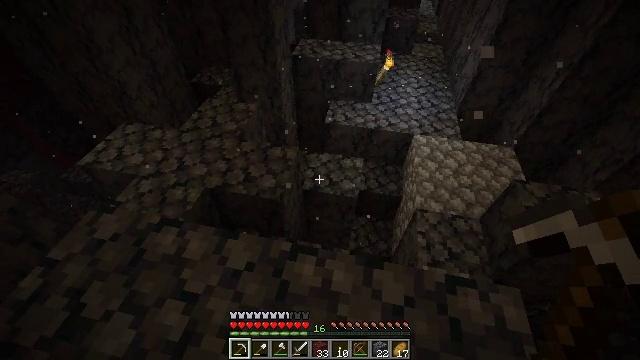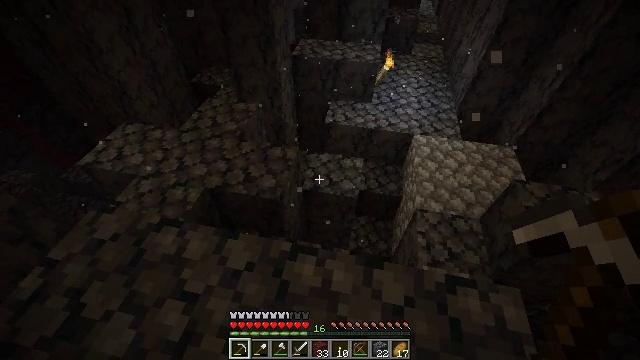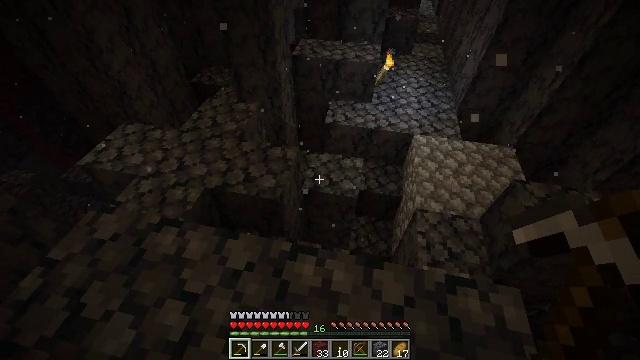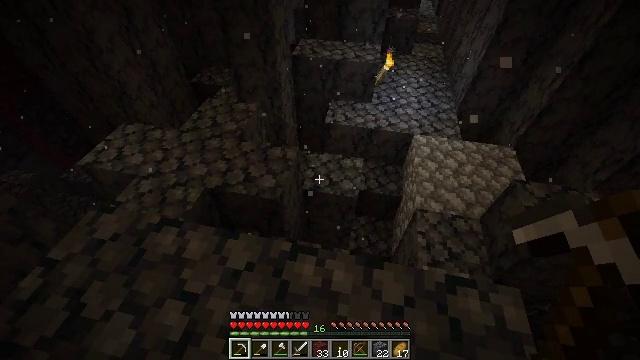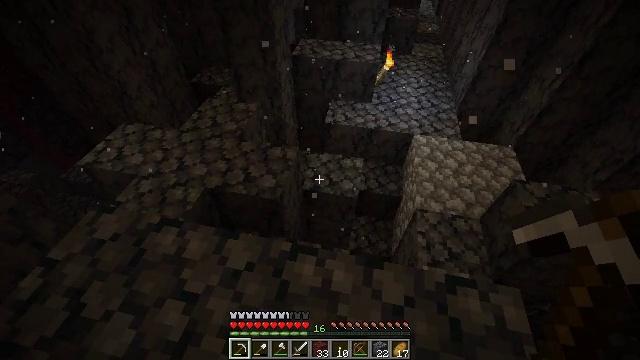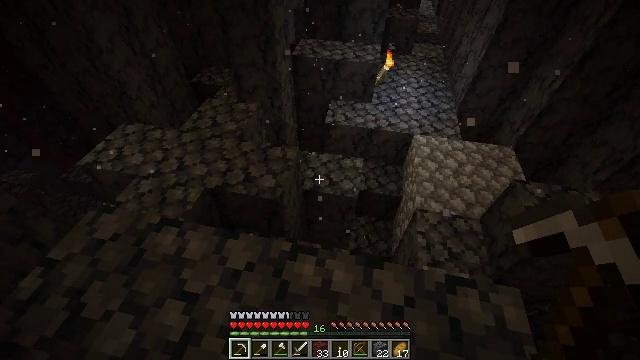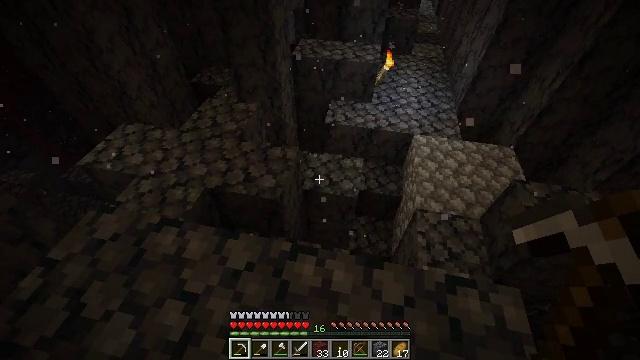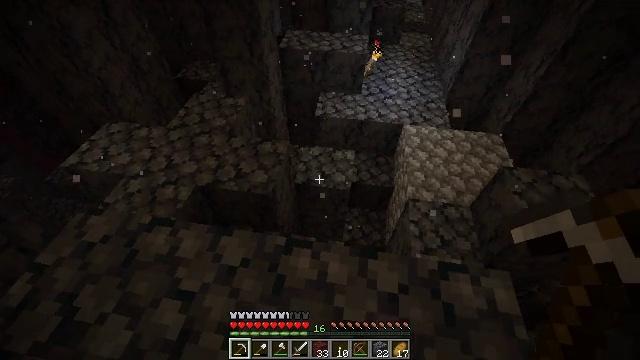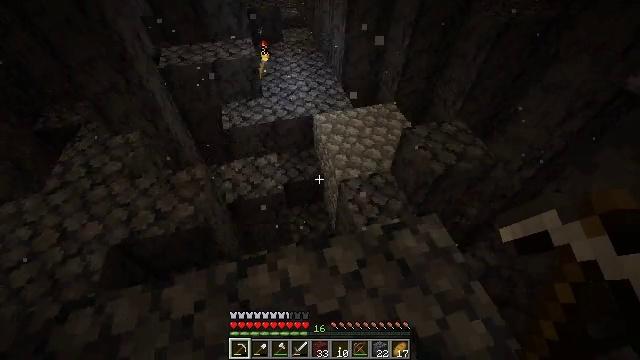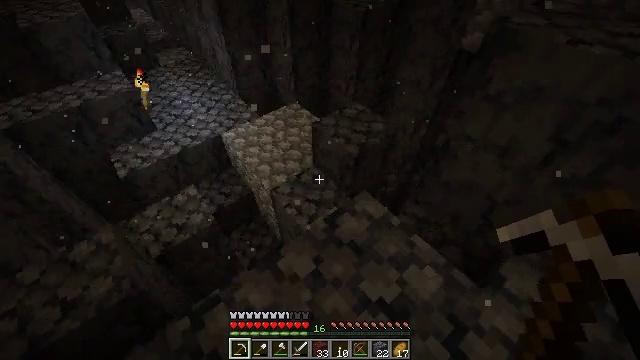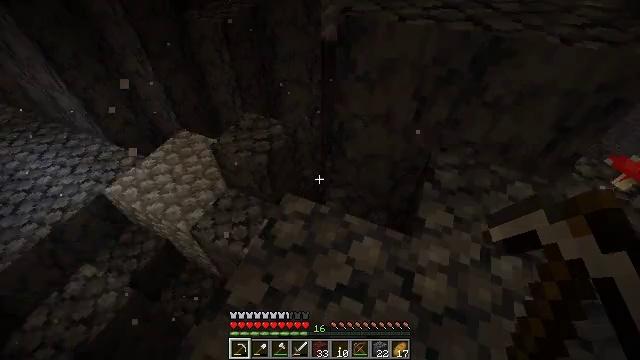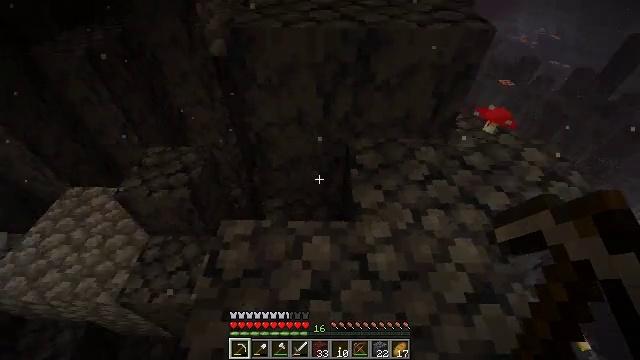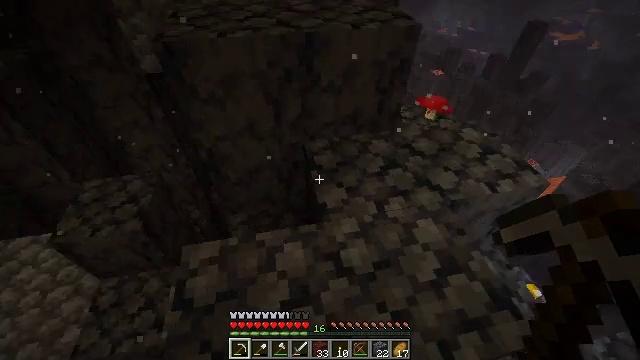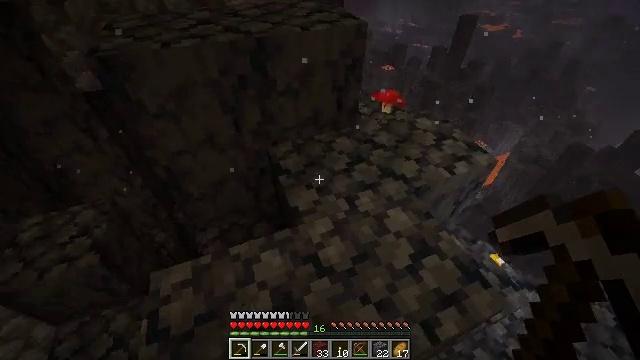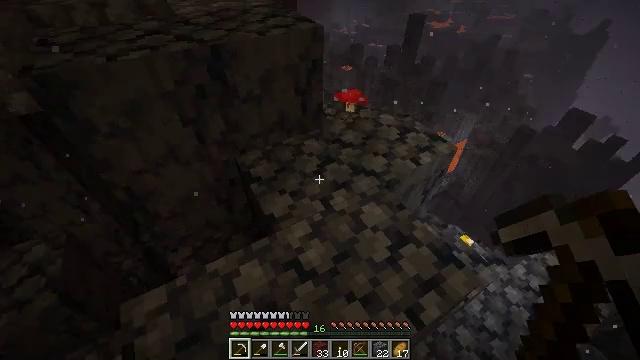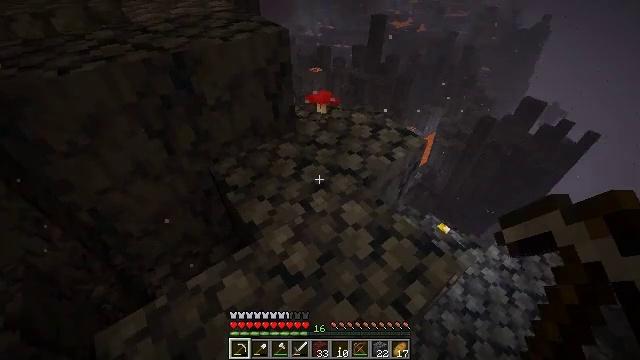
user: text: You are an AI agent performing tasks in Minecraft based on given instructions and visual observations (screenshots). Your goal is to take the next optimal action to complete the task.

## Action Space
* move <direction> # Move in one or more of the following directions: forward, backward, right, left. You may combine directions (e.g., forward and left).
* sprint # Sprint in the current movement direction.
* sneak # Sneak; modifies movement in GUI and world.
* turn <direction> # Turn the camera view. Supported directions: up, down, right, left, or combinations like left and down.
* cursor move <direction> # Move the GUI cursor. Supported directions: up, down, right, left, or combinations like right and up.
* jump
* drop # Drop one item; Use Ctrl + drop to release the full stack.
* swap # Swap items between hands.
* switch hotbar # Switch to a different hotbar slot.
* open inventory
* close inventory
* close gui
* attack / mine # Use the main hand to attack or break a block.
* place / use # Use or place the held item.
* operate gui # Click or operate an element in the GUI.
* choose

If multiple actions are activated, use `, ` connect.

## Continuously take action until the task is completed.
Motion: motion action
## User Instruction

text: Break the basalt block.
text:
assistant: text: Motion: no_op
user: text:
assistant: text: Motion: no_op
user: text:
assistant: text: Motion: no_op
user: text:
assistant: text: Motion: no_op
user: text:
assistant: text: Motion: no_op
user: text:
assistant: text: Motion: no_op
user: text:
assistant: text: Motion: turn right and down
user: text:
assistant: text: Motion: turn right
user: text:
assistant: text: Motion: turn right and up
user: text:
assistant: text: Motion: turn right and up
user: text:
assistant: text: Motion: turn right and up
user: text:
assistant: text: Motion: turn right
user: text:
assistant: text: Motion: turn right
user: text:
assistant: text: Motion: turn right
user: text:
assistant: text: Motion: turn right
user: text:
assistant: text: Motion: turn right
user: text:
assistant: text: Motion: turn right
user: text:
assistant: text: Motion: no_op
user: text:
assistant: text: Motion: no_op
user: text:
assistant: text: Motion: no_op
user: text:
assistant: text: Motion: no_op
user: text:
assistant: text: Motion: no_op
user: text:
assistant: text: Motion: move forward
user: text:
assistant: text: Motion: move forward, turn down
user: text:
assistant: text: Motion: move forward, turn down
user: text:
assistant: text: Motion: move forward, turn down
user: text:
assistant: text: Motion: move forward
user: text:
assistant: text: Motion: move forward
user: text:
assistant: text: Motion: move forward
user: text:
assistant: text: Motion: move forward